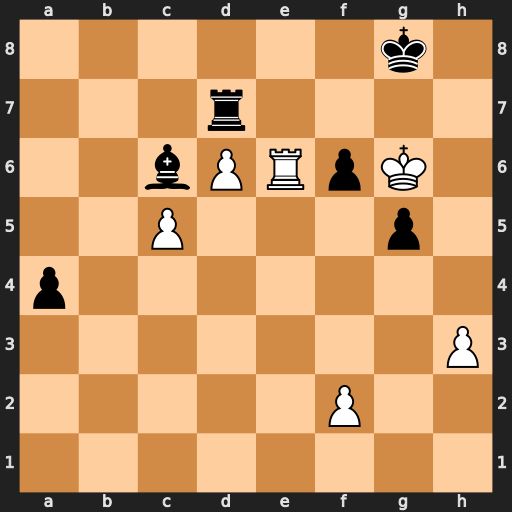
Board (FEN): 6k1/3r4/2bPRpK1/2P3p1/p7/7P/5P2/8
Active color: w
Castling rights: -
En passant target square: -
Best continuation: Re8#